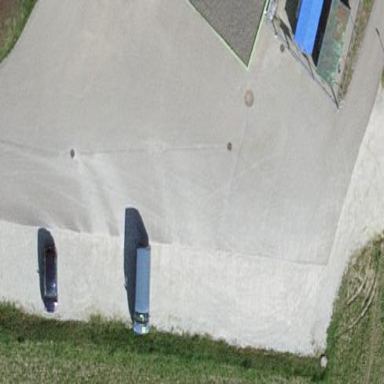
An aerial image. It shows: Parking area with fine gravel surface.